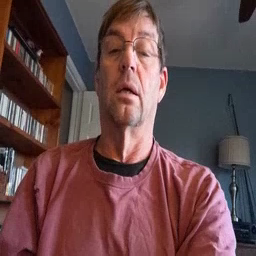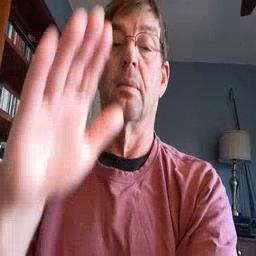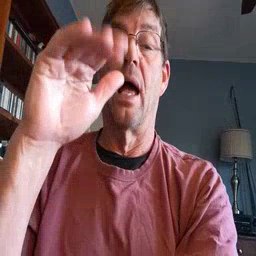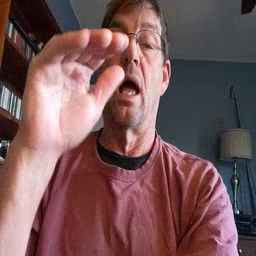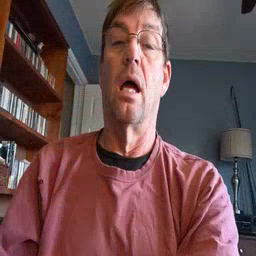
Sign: bye